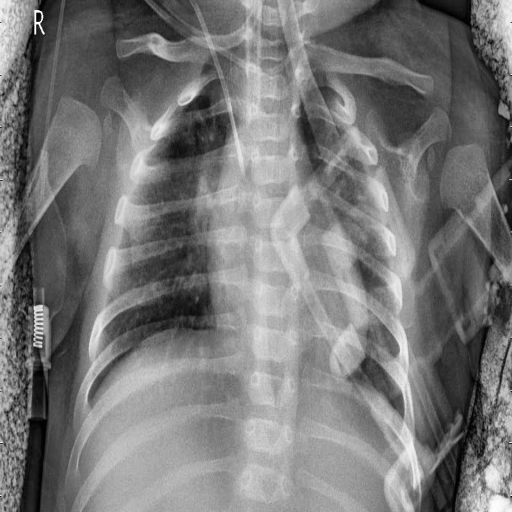
Finding: PNEUMONIA